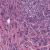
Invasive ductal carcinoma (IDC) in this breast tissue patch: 1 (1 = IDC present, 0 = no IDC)